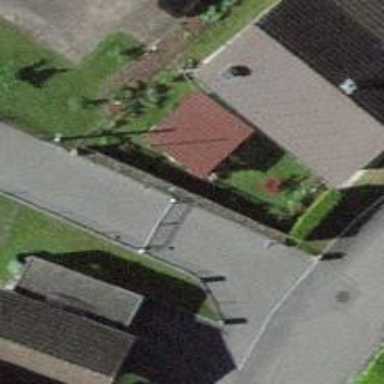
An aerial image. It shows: Driveway made of paving stones.